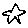
Label: star